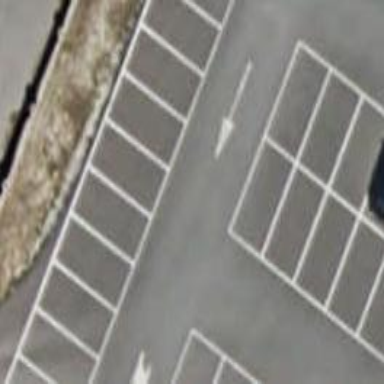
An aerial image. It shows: Road serving as parking aisle.